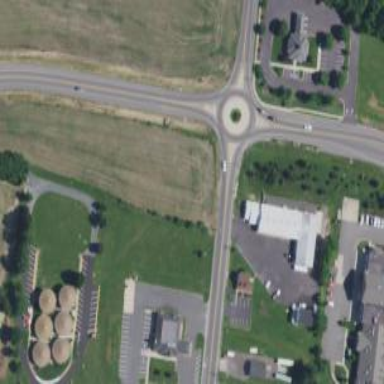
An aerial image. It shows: Secondary road leading to roundabout.